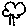
Label: tree